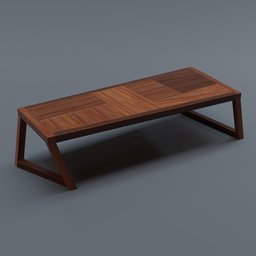
Label: furniture